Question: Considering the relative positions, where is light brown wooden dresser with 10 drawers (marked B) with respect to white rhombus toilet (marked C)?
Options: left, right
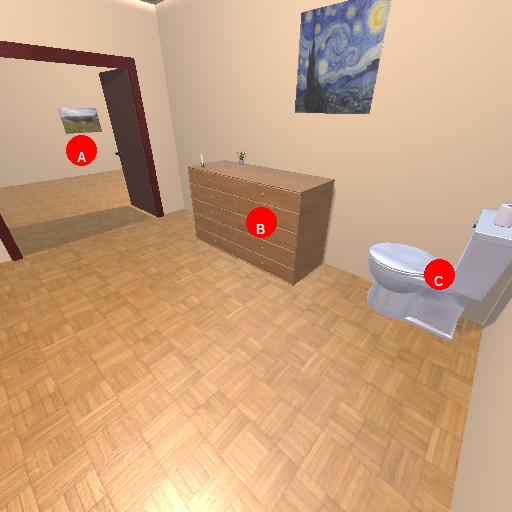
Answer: left